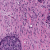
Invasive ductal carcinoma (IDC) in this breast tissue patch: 1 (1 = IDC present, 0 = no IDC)